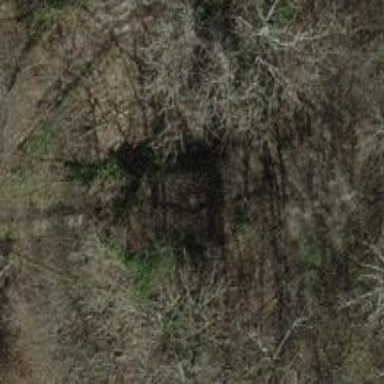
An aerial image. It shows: Cliff in nature.